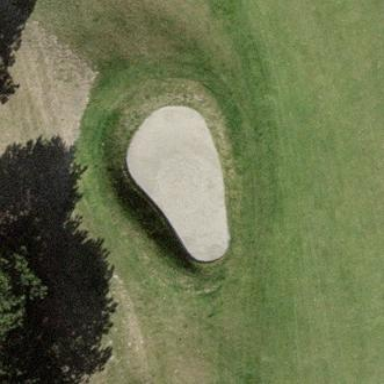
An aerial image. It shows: Sandy area is golf bunker.